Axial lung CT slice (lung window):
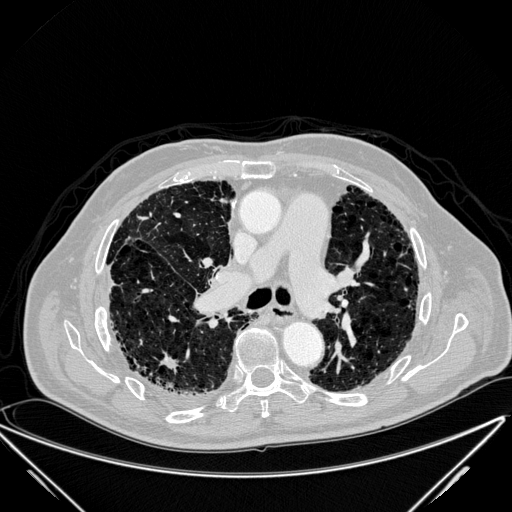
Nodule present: yes
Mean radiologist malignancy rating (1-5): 4.25